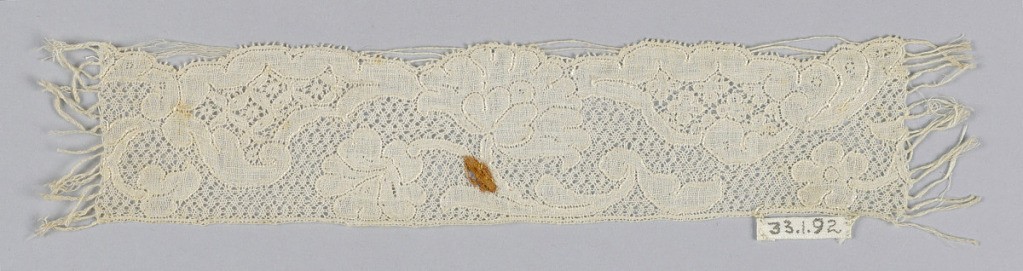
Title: Fragment
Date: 18th century
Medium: linen Technique: bobbin lace, Mechlin style
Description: Louis XV design; ground, ''fond de neige''.